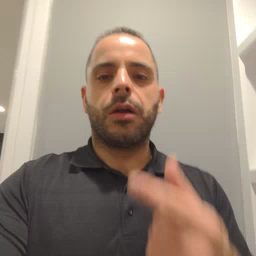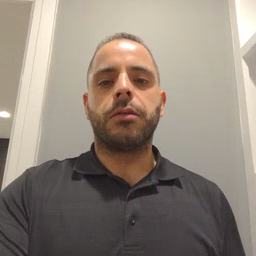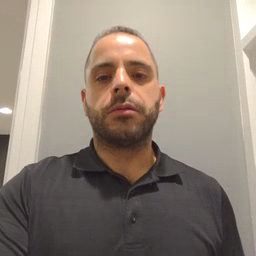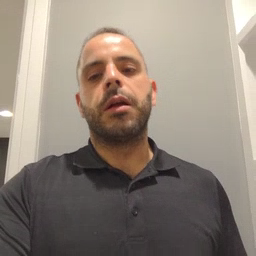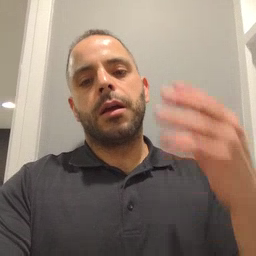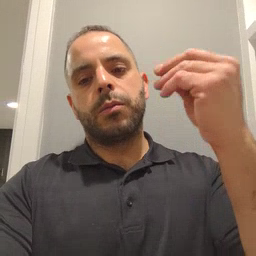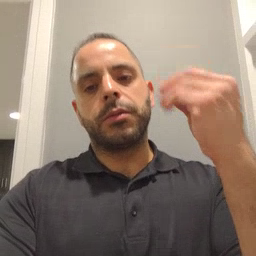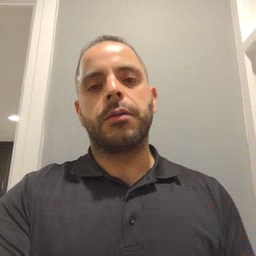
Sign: outside